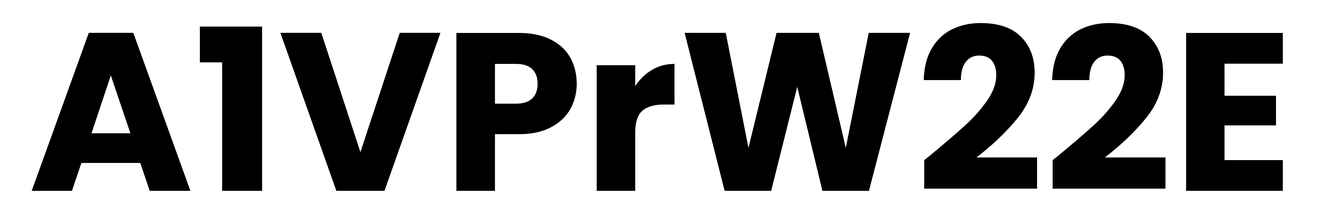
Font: Poppins-Bold